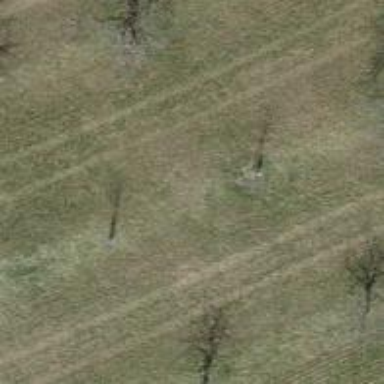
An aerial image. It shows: Single tag "natural: tree."